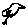
Label: bird